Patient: sex F, age 63
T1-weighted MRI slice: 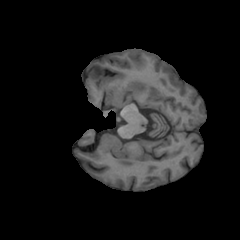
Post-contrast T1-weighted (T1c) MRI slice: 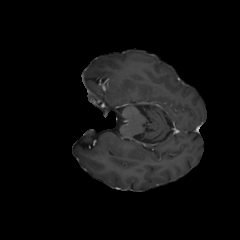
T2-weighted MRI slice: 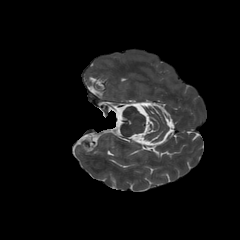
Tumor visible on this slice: no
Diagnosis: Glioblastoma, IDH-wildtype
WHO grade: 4